Question: In VS2005, using C#, I have a Forms application with a ListView. I can added items to the listview just fine. However, as soon as I try to sort those items into groups, they don't appear. I know that groups don't appear when they're empty, but I've confirmed these groups are empty. Also, I setting listView.ShowGroups = true. If I add items to one of the groups, but not the second, the "Default" group does show up...it's just the groups I've added that don't appear!
Here's the code I'm using:
'''
this.listView.View = View.Details;
this.listView.Columns.Add("Column1");
this.listView.Columns[0].Width = this.listView.Width - 20;
this.listView.HeaderStyle = ColumnHeaderStyle.None;
this.listView.Groups.Add(new ListViewGroup("A"));
this.listView.Groups.Add(new ListViewGroup("D"));
foreach(item i in Class.Items)
{
if (i.Type == Type.A)
this.listView.Groups[0].Items.Add(i.Name);
else
this.listView.Groups[1].Items.Add(i.Name);
}
this.listView.ShowGroups = true;
'''
Does anyone have any ideas as to why my groups don't show up? Here's a screen shot of what I'm seeing:

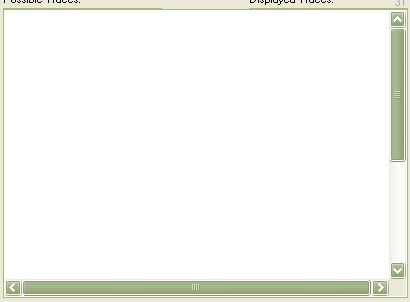
Answer: You should not add items to the group, but rather adding items to the list view, and for each item set its 'Group' property to the desired group.
You can see an example in this <URL>